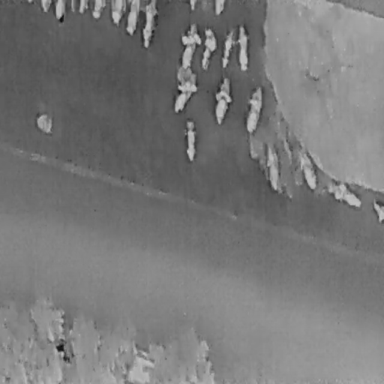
There are 22 Bicycles in the infrared image.